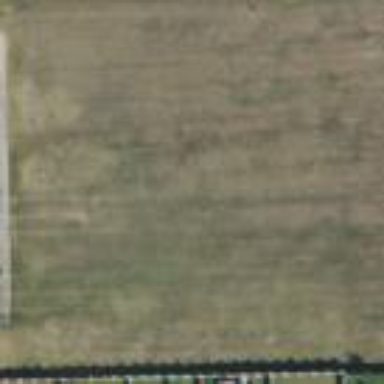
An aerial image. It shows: Grassy plot in green zone.